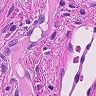
Metastatic tissue present: no